Interaction volume radius: 10 \u00c5
Interaction volume height: 45 \u00c5
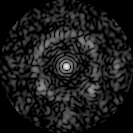
Disorder parameter: 0.6649